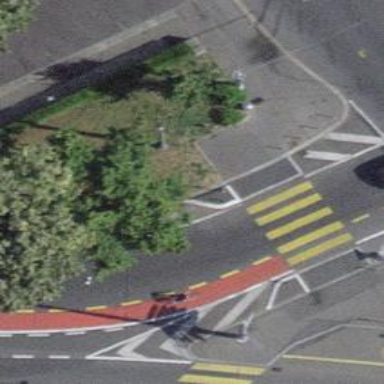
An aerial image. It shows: Secondary road with asphalt surface. The sidewalk on the right also has asphalt surface.